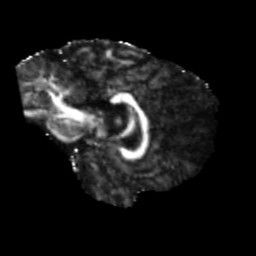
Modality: FA
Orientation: sagittal
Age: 50
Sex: female
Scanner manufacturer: siemens
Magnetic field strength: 3 T
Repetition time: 5.47 s
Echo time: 0.0854 s